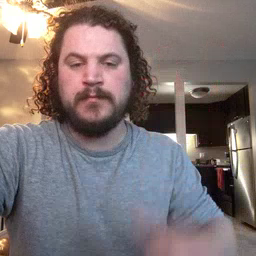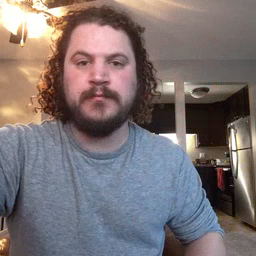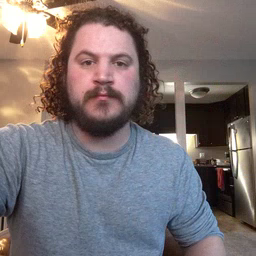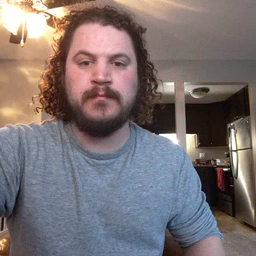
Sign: airplane